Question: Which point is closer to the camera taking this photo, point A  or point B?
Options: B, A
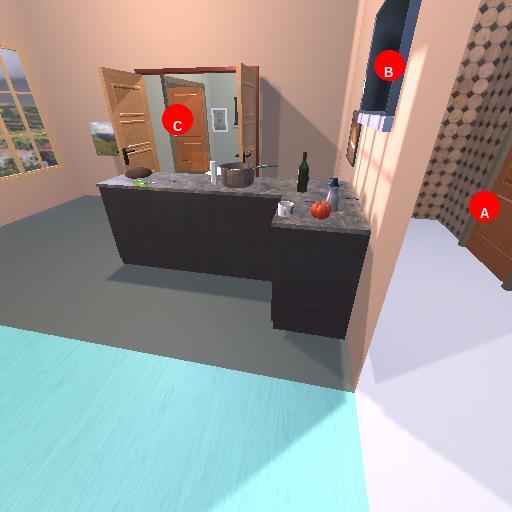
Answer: B